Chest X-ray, PA view. Patient: 43 years old, sex M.
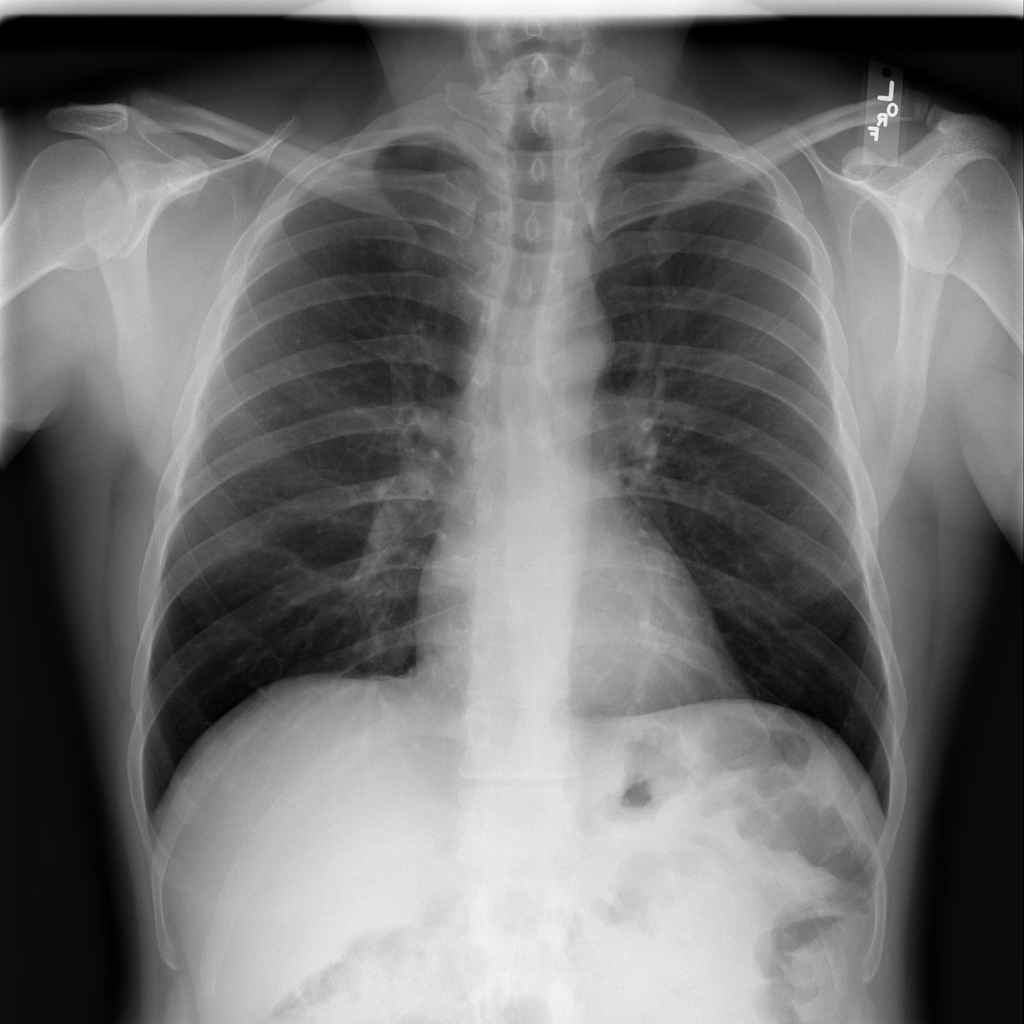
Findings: No Finding